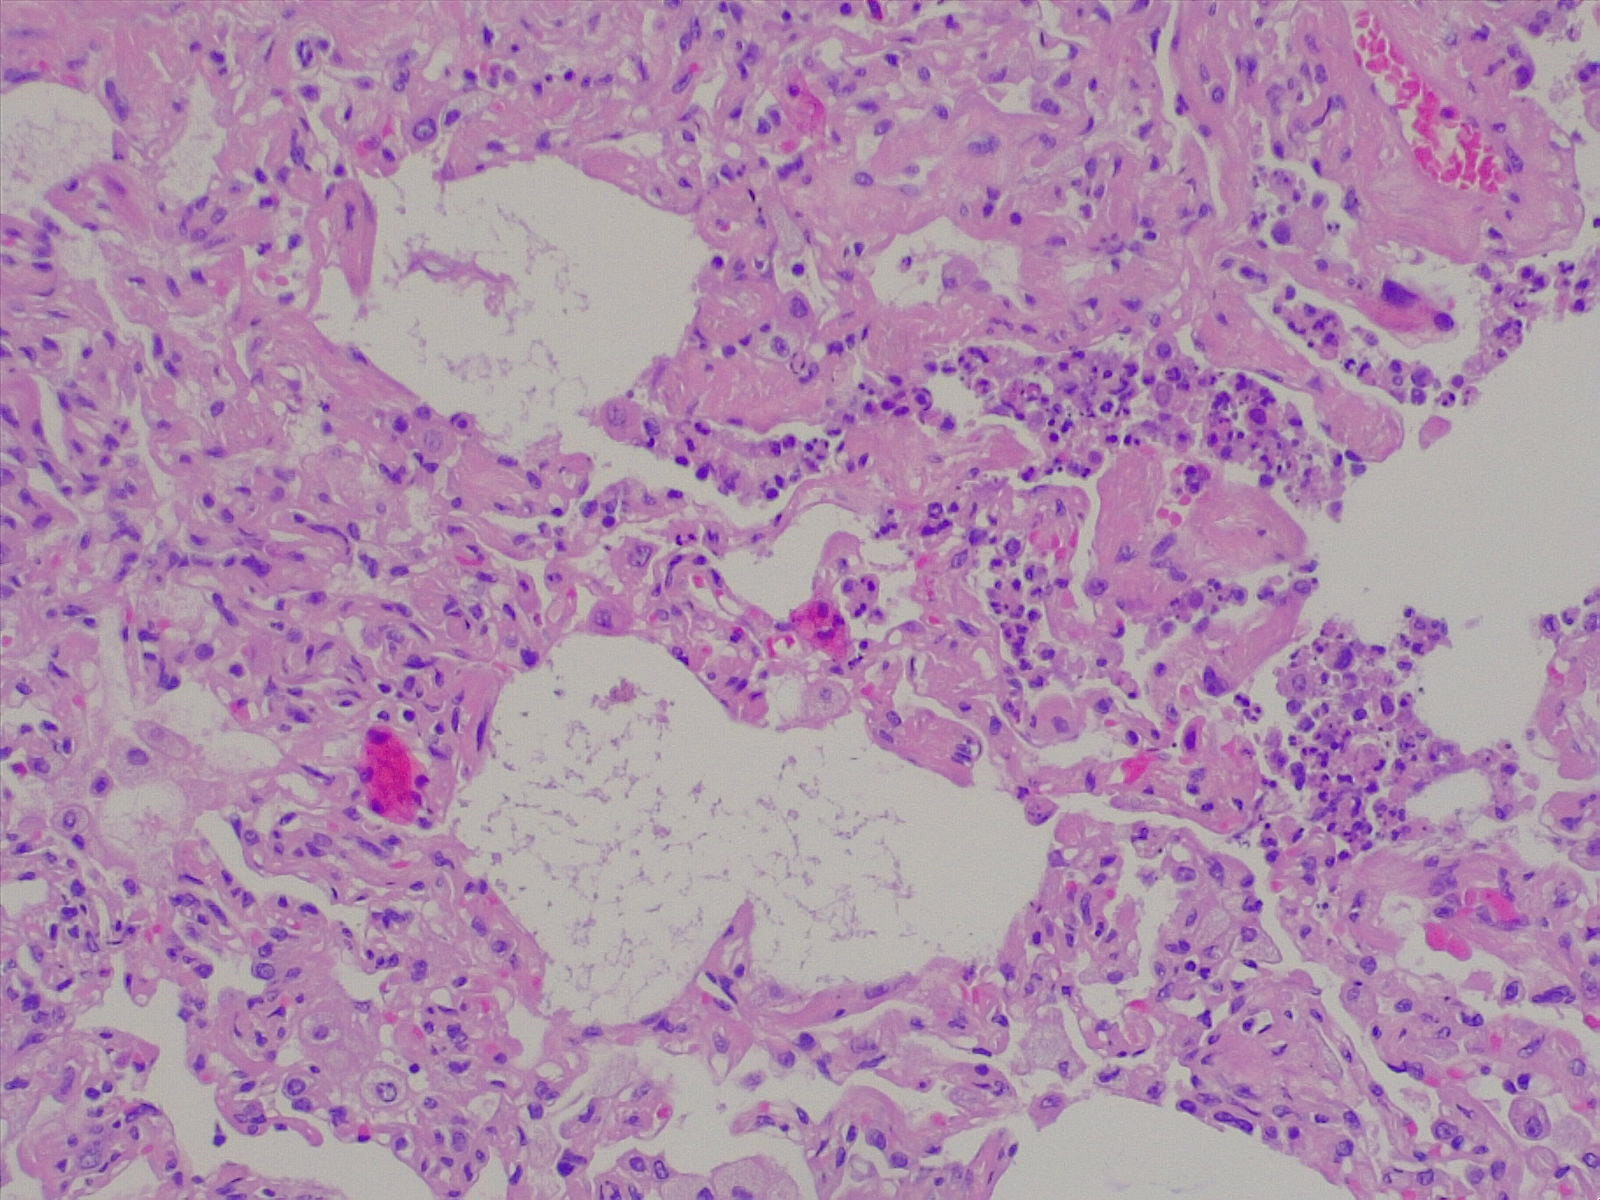
Label: normal lung tissue